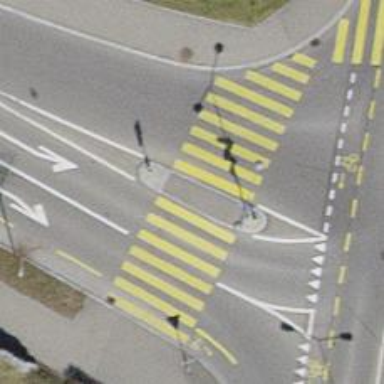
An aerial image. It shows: Uncontrolled zebra crossing with central island. The crossing is marked with zebra stripes.